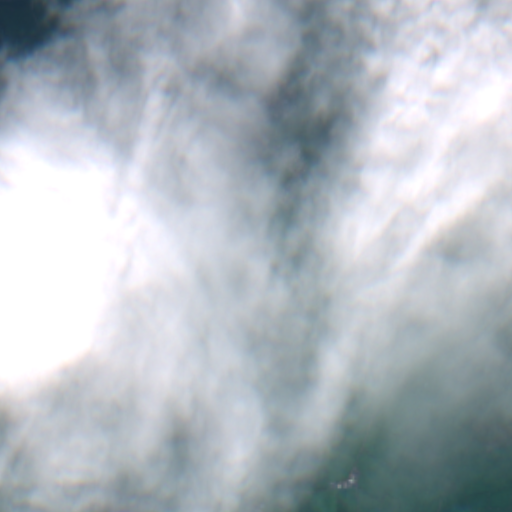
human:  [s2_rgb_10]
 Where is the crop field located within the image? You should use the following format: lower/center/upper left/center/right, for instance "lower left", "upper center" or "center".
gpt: The crop field is located in the upper right of the image.
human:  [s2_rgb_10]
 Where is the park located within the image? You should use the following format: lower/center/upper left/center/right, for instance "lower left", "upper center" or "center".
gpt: The park is located in the center right of the image.
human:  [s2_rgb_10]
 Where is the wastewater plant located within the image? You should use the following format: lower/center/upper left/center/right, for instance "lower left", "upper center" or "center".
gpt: The wastewater plant is located in the upper center of the image.
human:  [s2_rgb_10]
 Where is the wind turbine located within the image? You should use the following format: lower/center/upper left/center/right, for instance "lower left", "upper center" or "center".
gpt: The wind turbine is located in the lower right of the image.
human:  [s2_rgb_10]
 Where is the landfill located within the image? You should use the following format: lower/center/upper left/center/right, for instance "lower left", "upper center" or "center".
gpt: There is no landfill in the image.